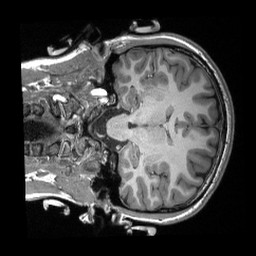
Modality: T1w
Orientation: coronal
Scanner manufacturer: siemens
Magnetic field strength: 3 T
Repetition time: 2.3 s
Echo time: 0.00308 s